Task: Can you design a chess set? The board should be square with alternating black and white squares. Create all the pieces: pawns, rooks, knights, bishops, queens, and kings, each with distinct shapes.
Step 4434:
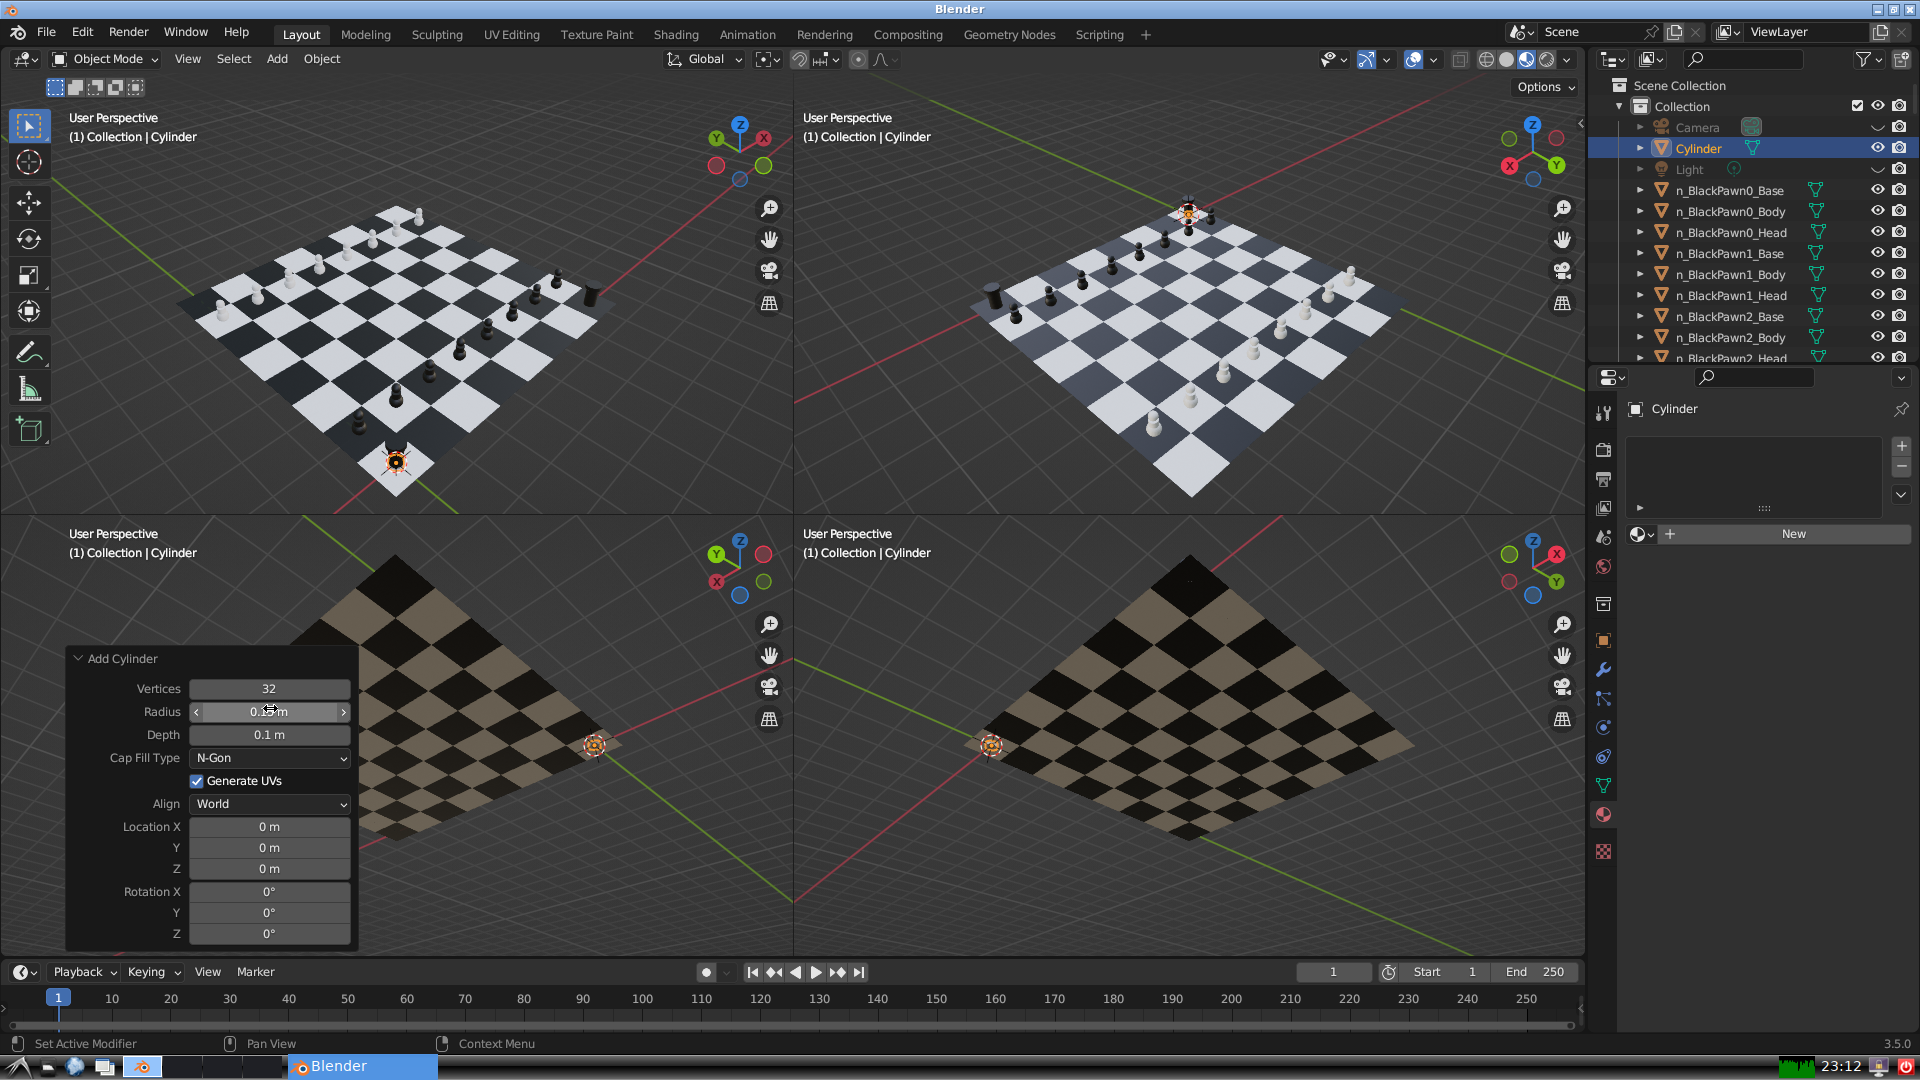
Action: {"mouse_move": [960, 540]}